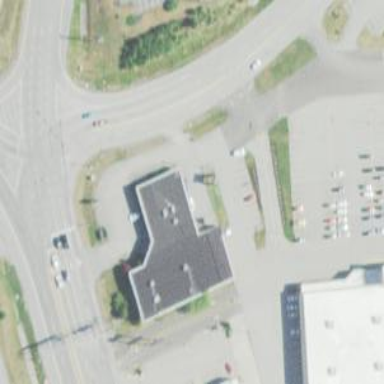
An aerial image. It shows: Retail building that houses furniture shop.